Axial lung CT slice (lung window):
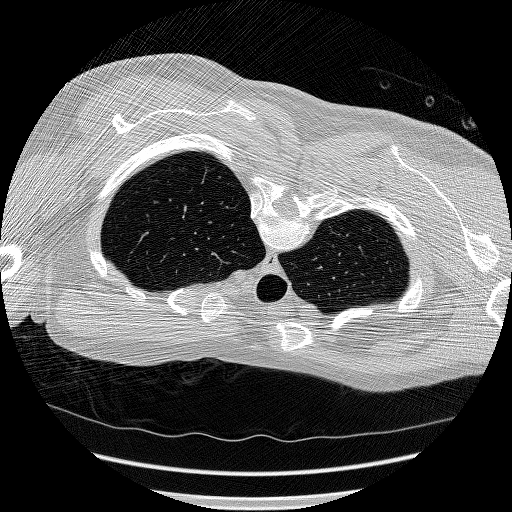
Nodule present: no